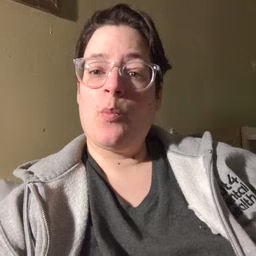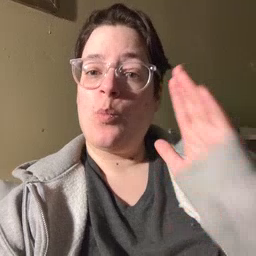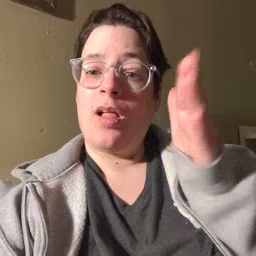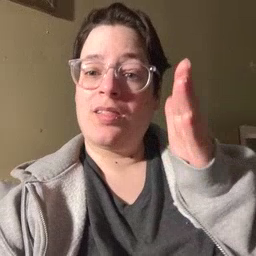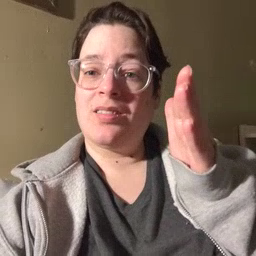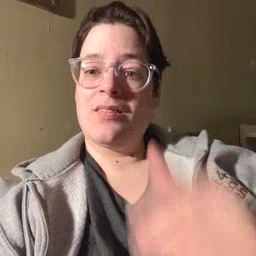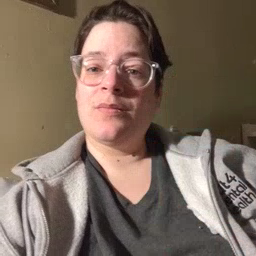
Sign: will